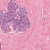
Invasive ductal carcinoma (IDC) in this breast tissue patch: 0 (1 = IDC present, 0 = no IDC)